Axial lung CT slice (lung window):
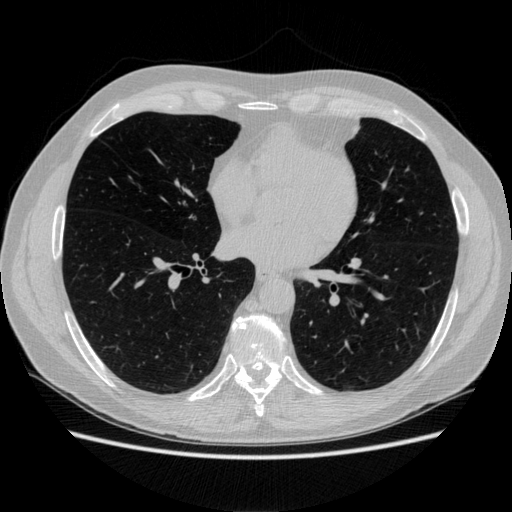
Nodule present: no